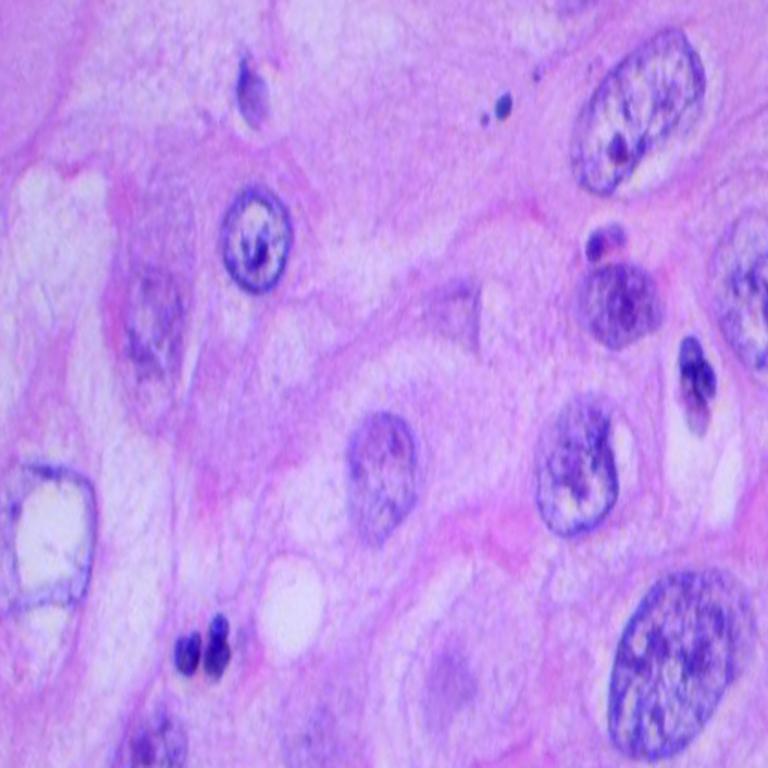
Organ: lung
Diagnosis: squamous carcinomas